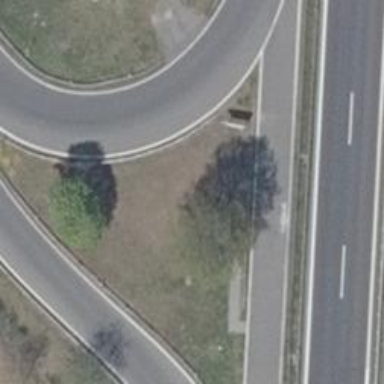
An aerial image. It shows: Asphalt motorway link.